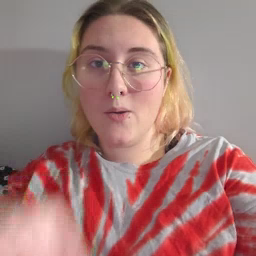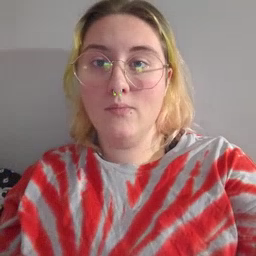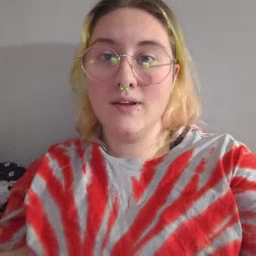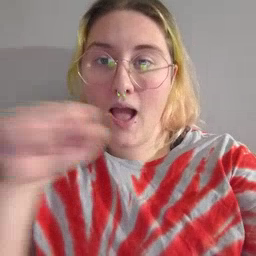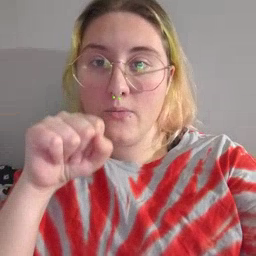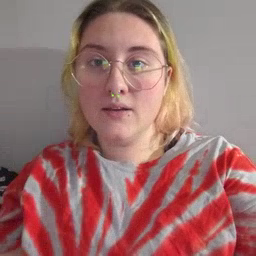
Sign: carrot